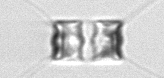
Label: Chaetoceros_similis